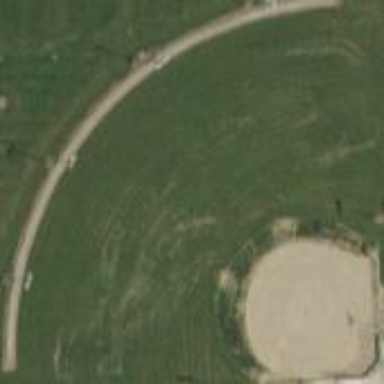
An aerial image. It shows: Baseball pitch for leisure land.